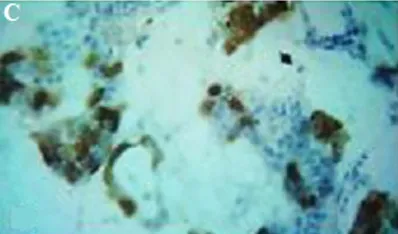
Positive for mammoglobin.
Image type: pathology (immunostaining)